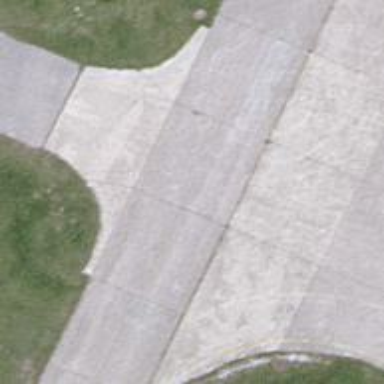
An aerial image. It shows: Concrete track with grade 1 quality.